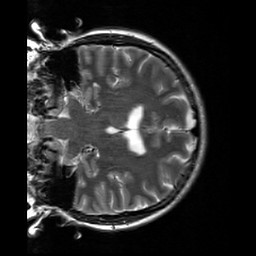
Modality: T2w
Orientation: coronal
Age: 25
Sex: female
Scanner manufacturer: siemens
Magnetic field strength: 3 T
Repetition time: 7 s
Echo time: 0.09 s